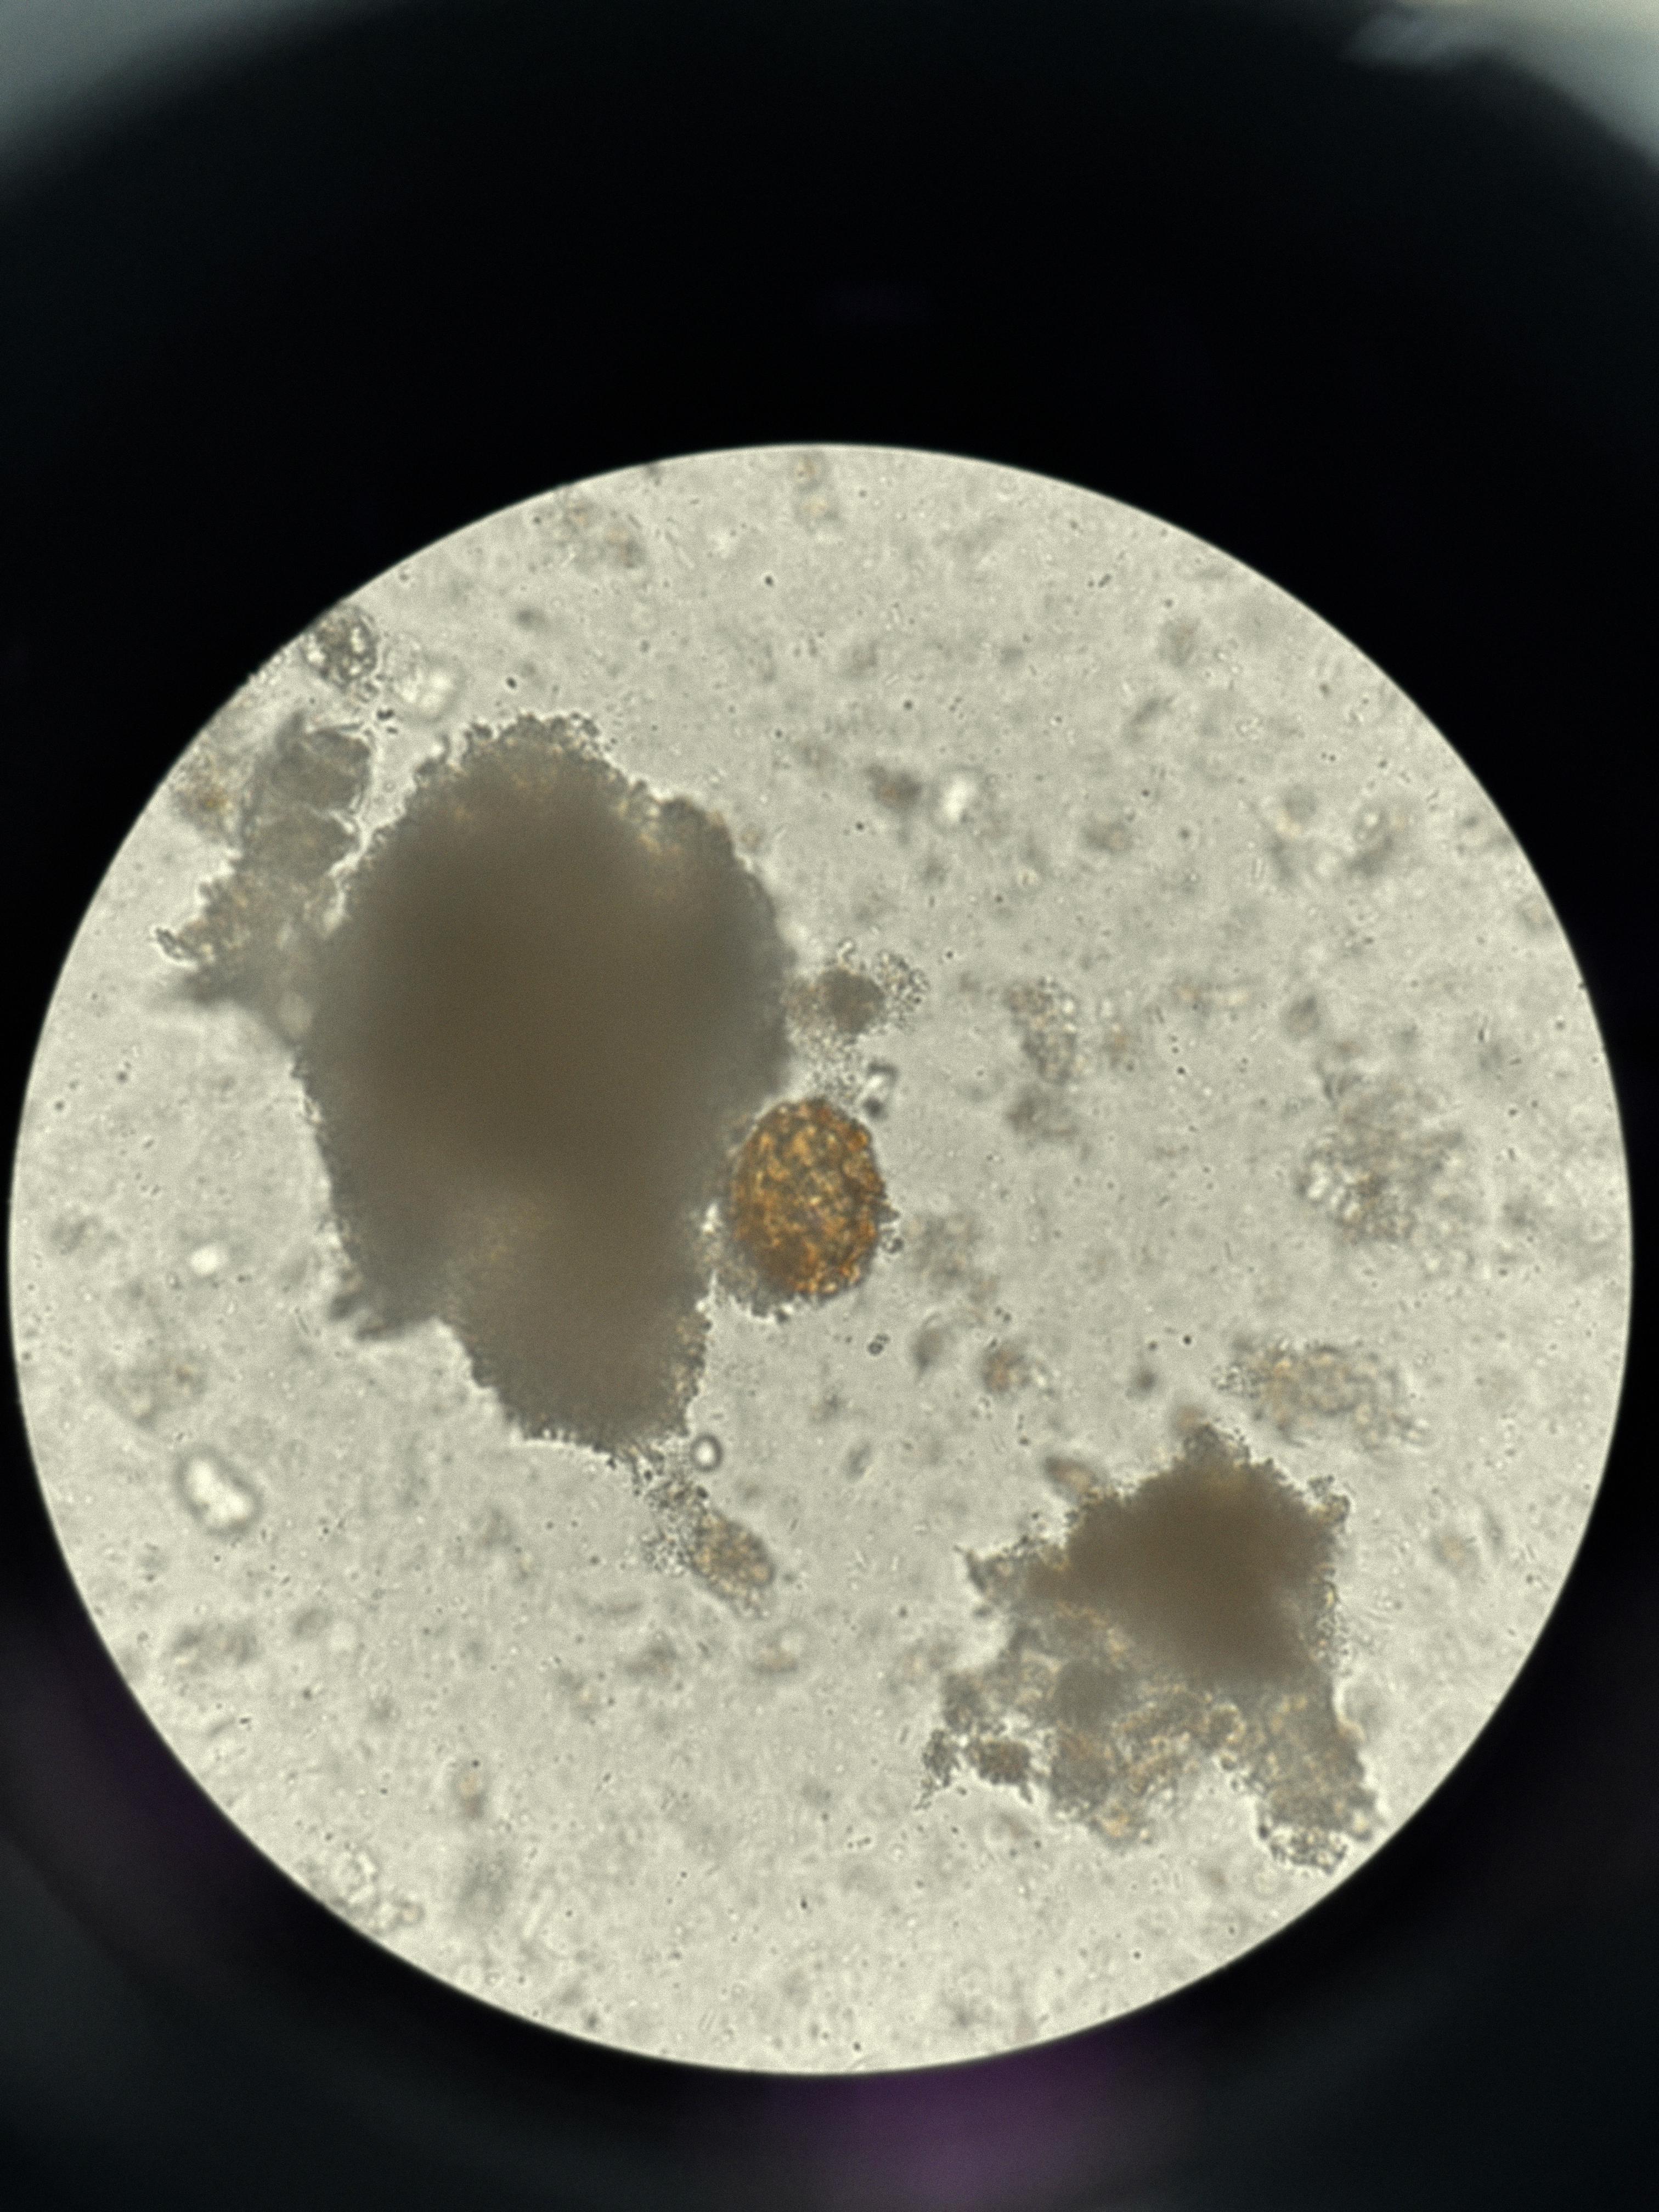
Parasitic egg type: Ascaris lumbricoides